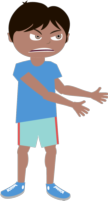
angry boy